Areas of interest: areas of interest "Sport and cultural"
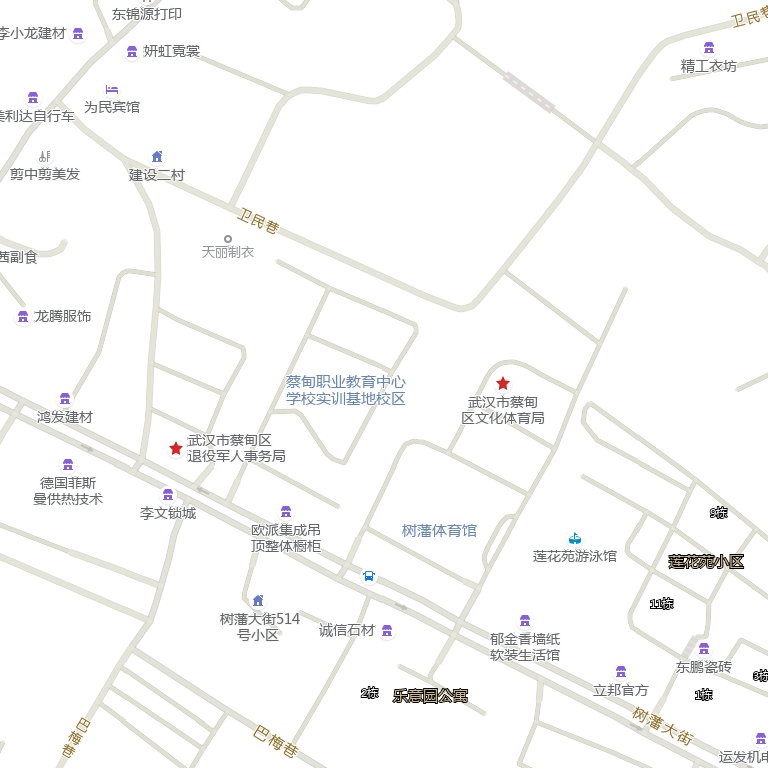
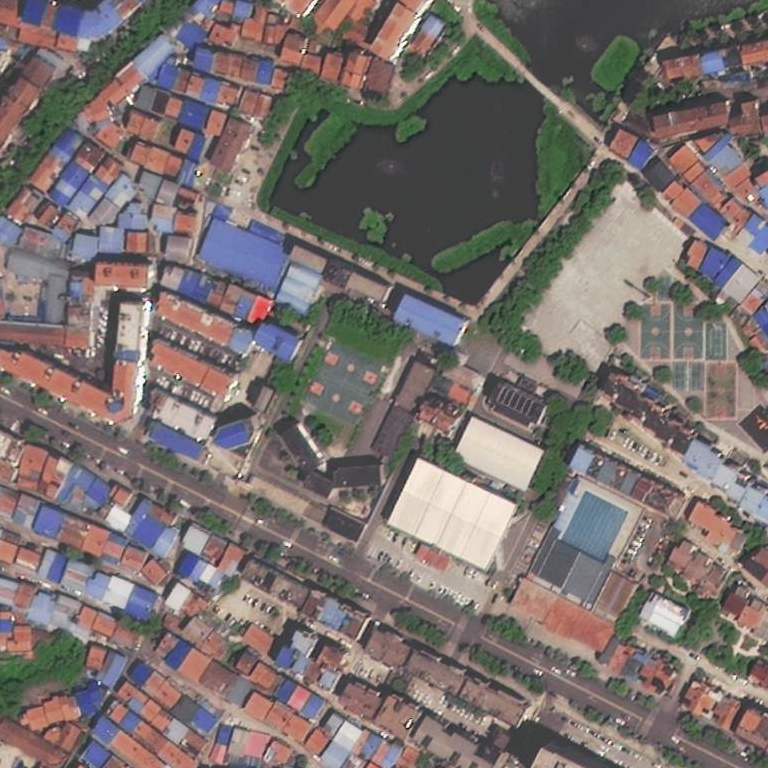